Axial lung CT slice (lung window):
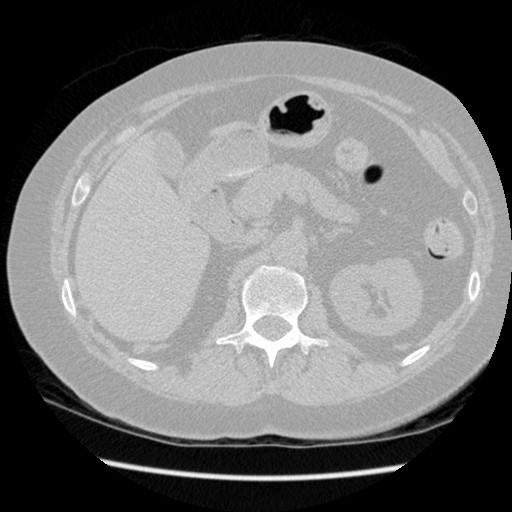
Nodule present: no